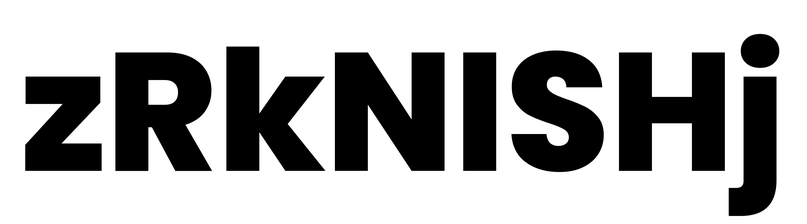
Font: Poppins-ExtraBold